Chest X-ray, PA view. Patient: 64 years old, sex M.
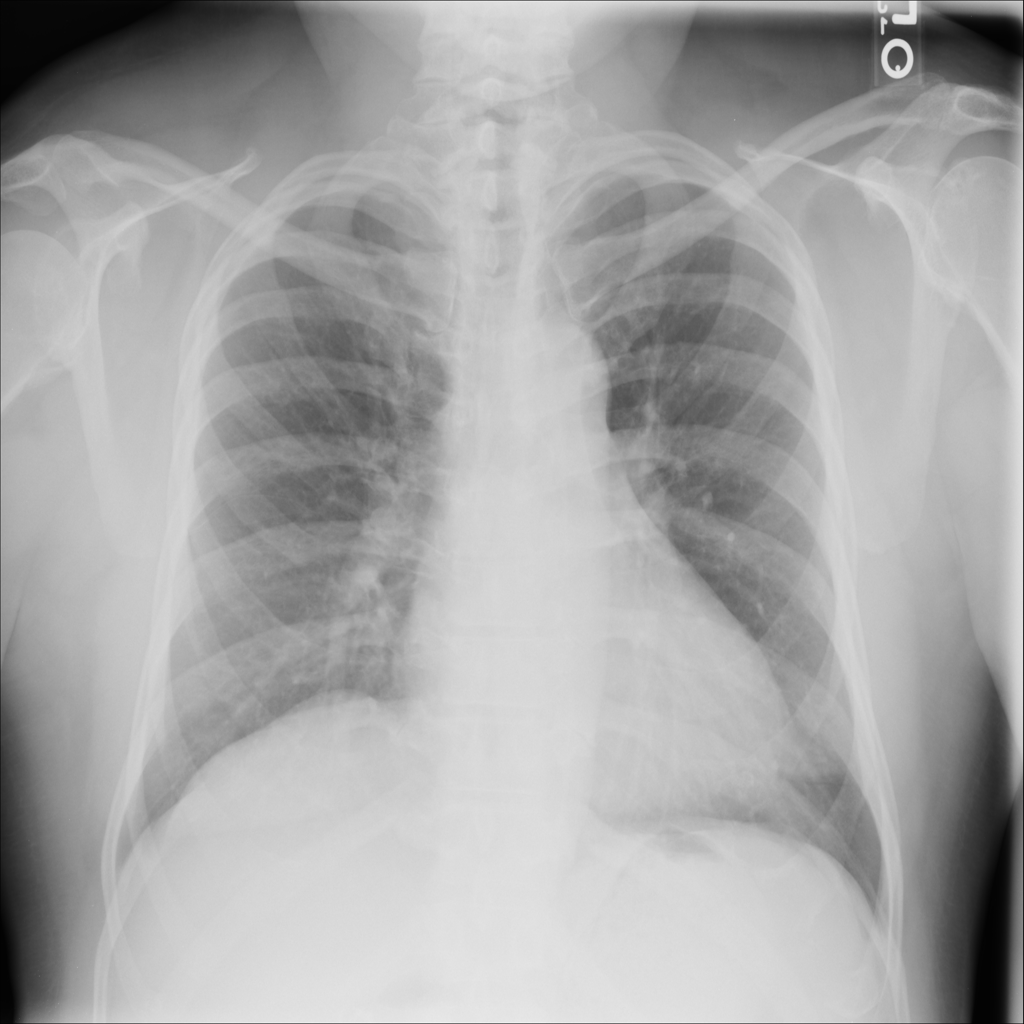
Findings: Cardiomegaly